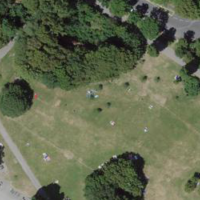
EUNIS habitat code: 53
Species observed at this site:
Hippocrepis emerus
Impatiens parviflora